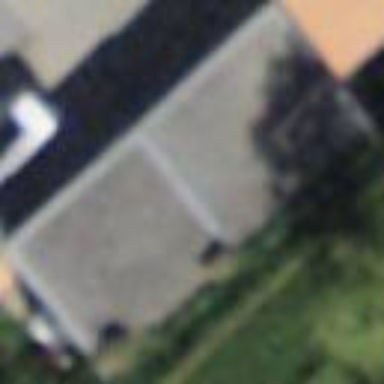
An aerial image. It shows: Garage.